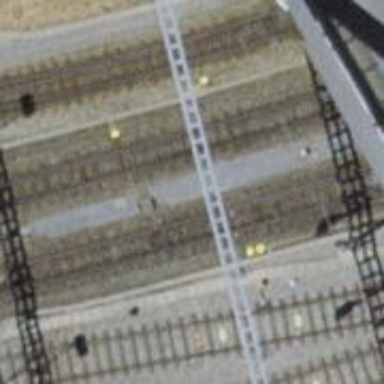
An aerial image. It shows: Railway switch.